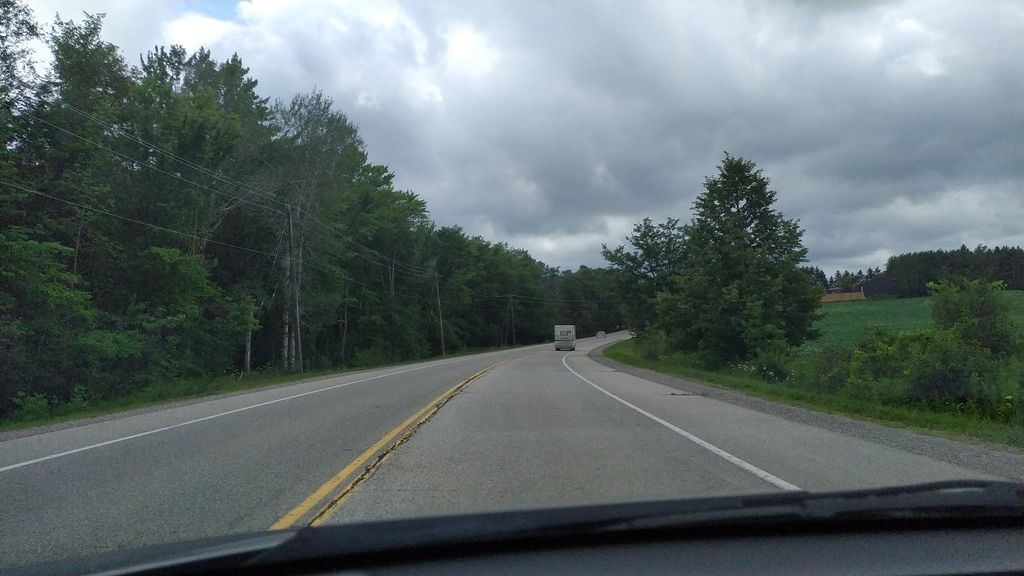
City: kitchener-waterloo